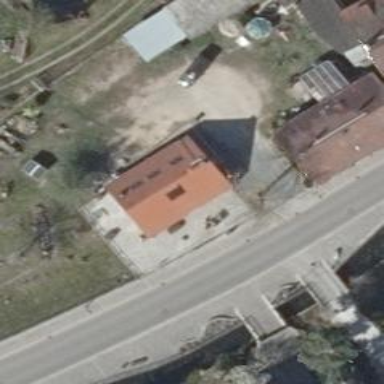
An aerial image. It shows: Restaurant.